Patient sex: M
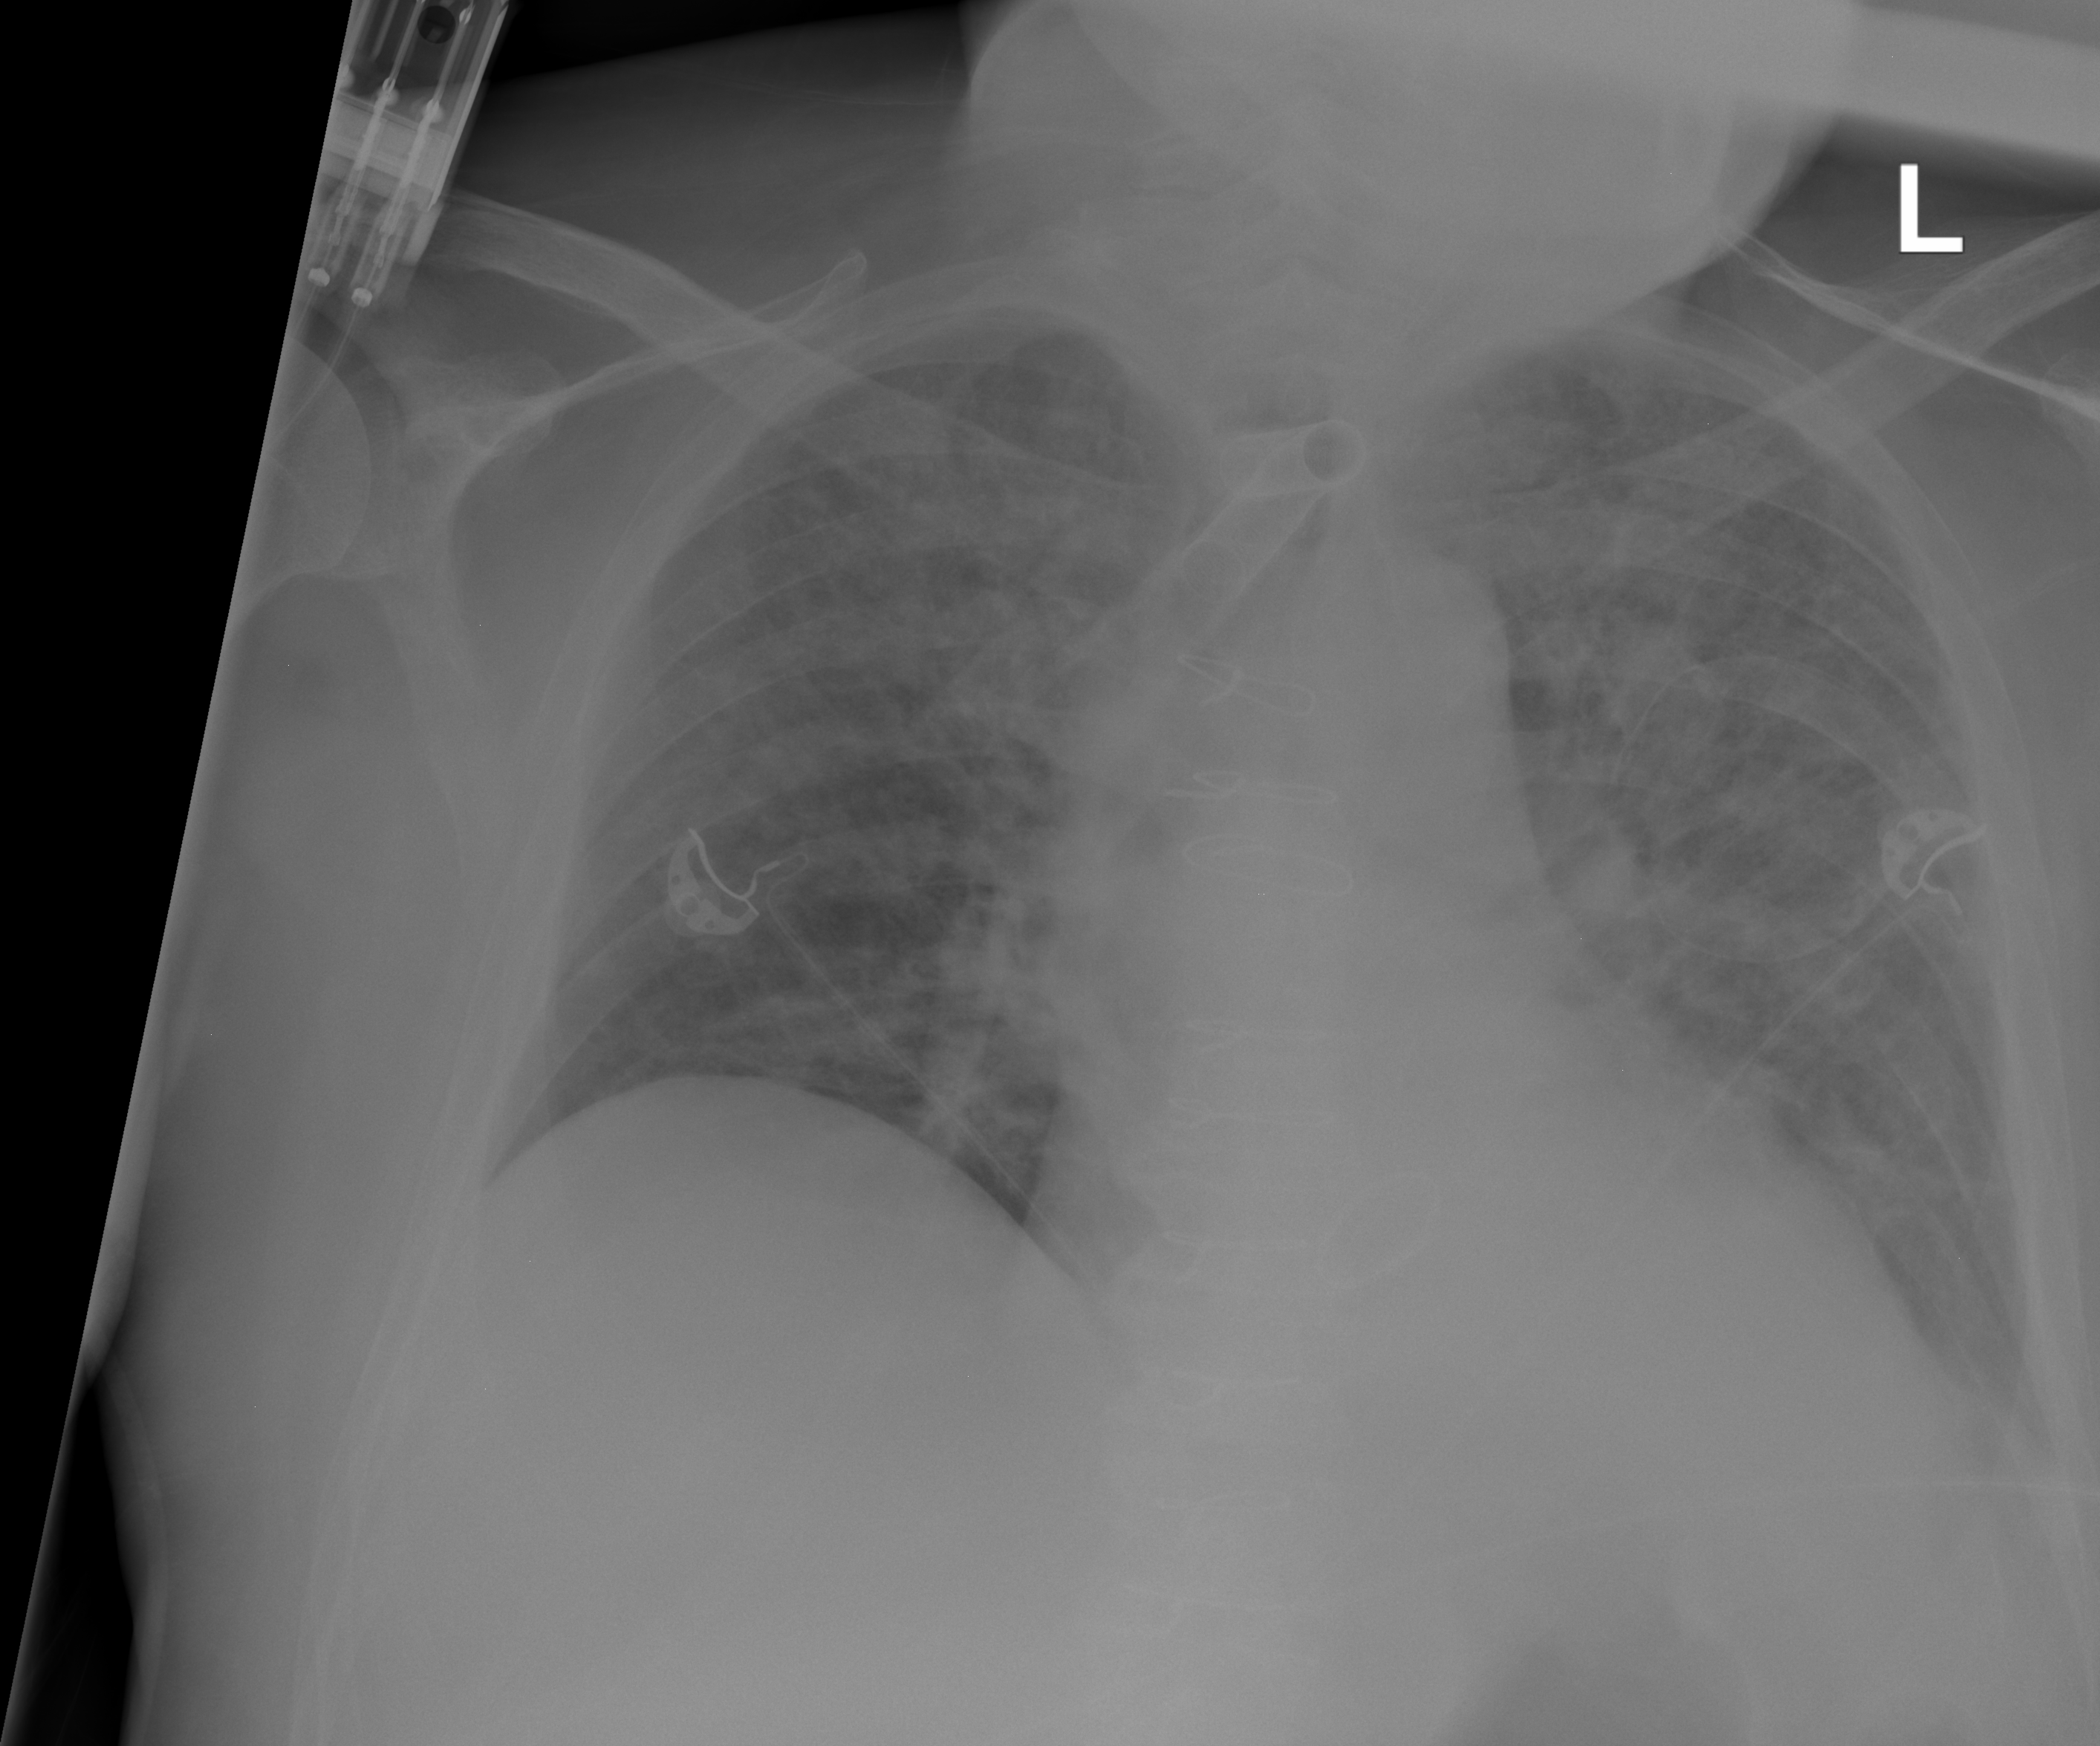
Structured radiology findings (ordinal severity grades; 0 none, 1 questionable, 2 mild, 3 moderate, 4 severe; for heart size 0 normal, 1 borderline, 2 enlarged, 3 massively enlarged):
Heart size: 2
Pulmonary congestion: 2
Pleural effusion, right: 0
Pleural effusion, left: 1
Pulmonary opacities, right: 3
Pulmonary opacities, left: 3
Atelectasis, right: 0
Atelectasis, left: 1